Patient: sex M, age 71
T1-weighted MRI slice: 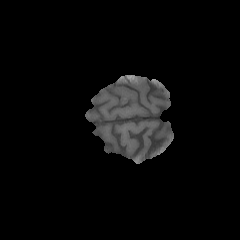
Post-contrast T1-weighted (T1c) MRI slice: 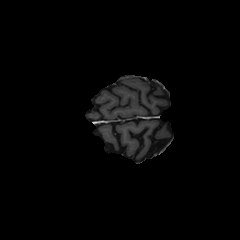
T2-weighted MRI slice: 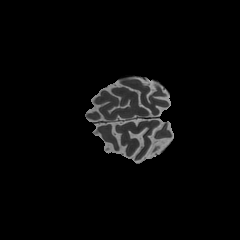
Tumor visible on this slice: no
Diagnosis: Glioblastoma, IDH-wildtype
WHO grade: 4